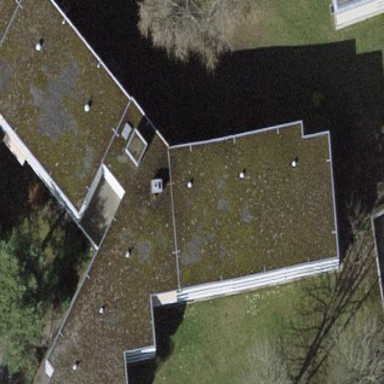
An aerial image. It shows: Building with flat roof.